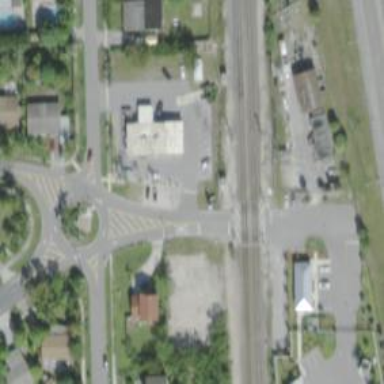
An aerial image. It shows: Level crossing along the railway.